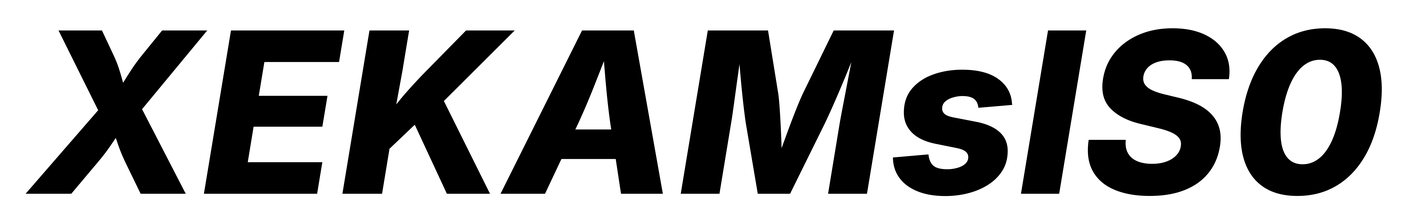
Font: Inter-Italic_ExtraBold_Italic